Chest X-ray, AP view. Patient: 51 years old, sex M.
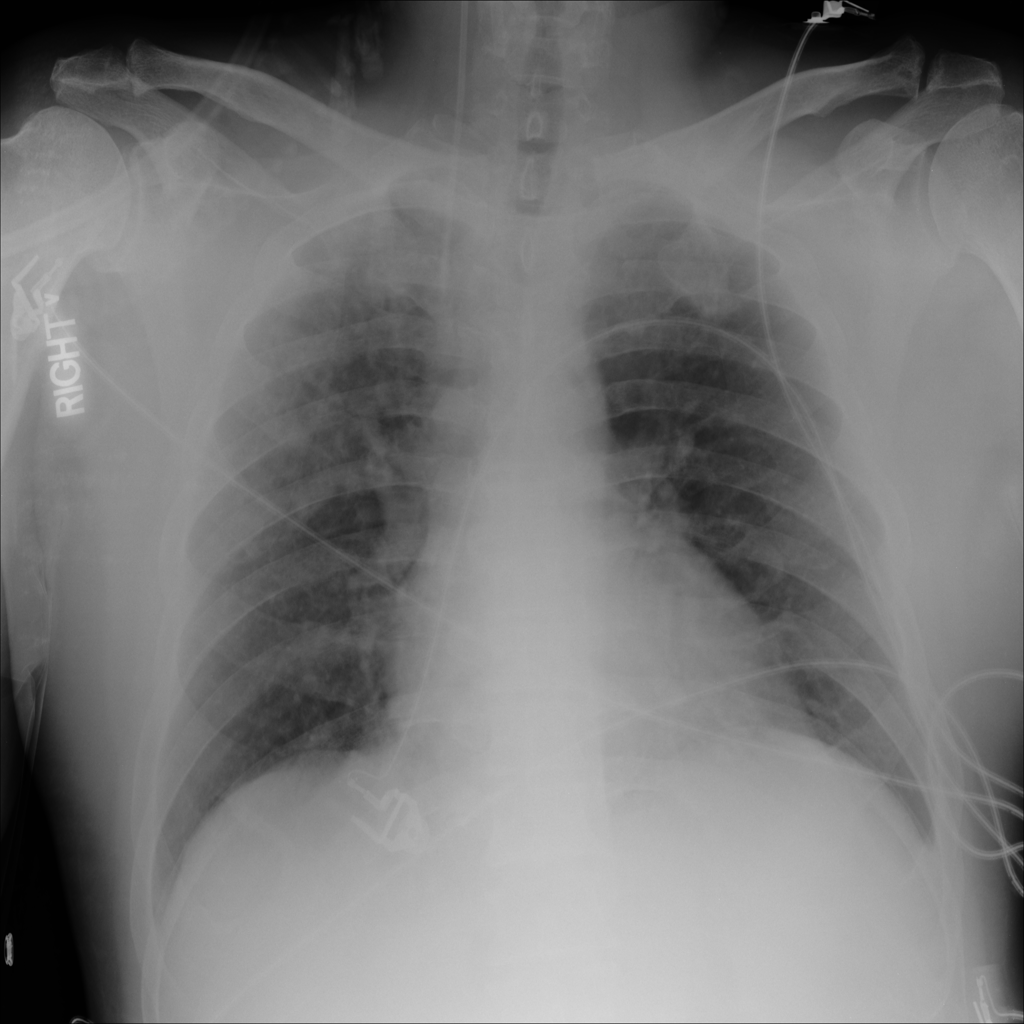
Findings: Consolidation, Effusion